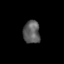
Tissue: skin
Cell type: Epithelial cells
Senescence score: 0.27
Nuclear area (px): 379
Mean DAPI intensity: 92.884